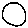
Label: circle